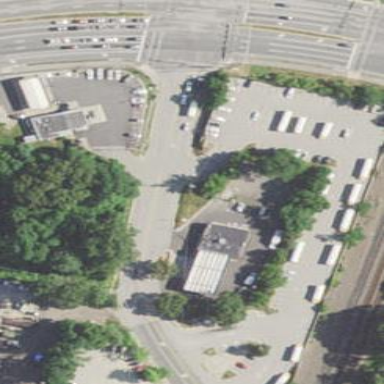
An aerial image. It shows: Fuel station.